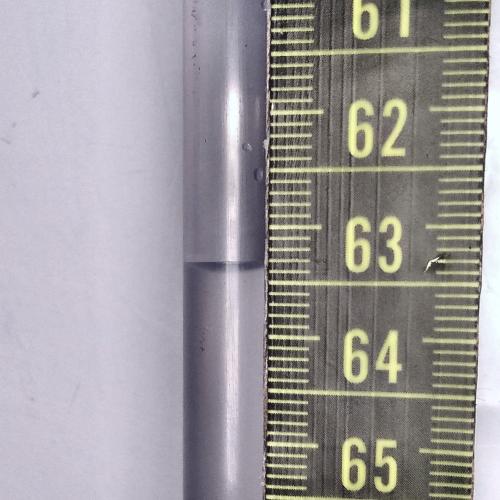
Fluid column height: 63.4 cm